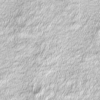
Label: not_dusty